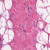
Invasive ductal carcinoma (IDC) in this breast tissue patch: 0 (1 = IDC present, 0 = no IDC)